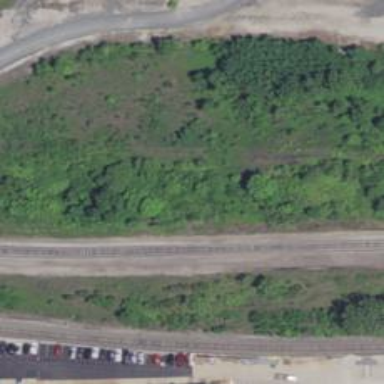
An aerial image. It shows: Railway yard.